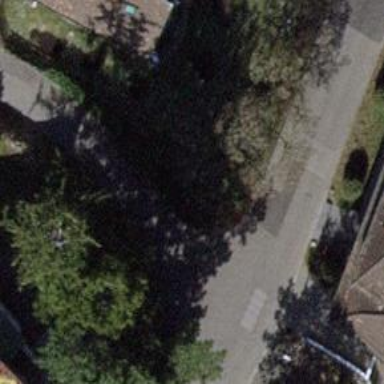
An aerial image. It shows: Bollard.